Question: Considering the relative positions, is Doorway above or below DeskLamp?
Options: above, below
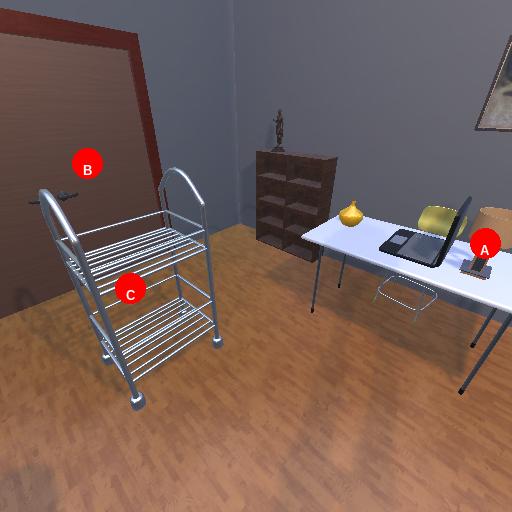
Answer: above